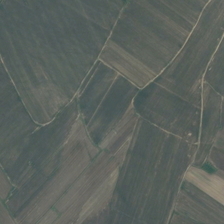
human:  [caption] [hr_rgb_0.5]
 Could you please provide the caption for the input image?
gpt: several pieces of farmlands are together .

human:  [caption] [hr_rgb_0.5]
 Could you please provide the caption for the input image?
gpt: several pieces of farmlands are together .

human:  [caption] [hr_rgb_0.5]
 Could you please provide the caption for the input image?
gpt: several pieces of farmlands are together .

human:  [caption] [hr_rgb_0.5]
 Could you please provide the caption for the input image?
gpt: several pieces of farmlands are together .

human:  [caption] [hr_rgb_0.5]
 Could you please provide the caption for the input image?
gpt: several pieces of farmlands are together .